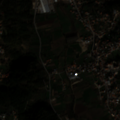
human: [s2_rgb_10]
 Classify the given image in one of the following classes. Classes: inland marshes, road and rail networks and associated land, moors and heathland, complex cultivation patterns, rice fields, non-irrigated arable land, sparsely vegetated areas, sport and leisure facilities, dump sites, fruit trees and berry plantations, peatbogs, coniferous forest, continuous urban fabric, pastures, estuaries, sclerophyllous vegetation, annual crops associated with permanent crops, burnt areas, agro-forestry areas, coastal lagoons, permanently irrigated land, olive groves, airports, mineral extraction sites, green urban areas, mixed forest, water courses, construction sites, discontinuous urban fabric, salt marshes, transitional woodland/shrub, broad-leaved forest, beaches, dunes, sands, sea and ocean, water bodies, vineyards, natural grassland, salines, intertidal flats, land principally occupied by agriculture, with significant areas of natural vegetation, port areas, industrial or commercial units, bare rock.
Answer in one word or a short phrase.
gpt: continuous urban fabric, discontinuous urban fabric, permanently irrigated land, annual crops associated with permanent crops, complex cultivation patterns, coniferous forest, mixed forest